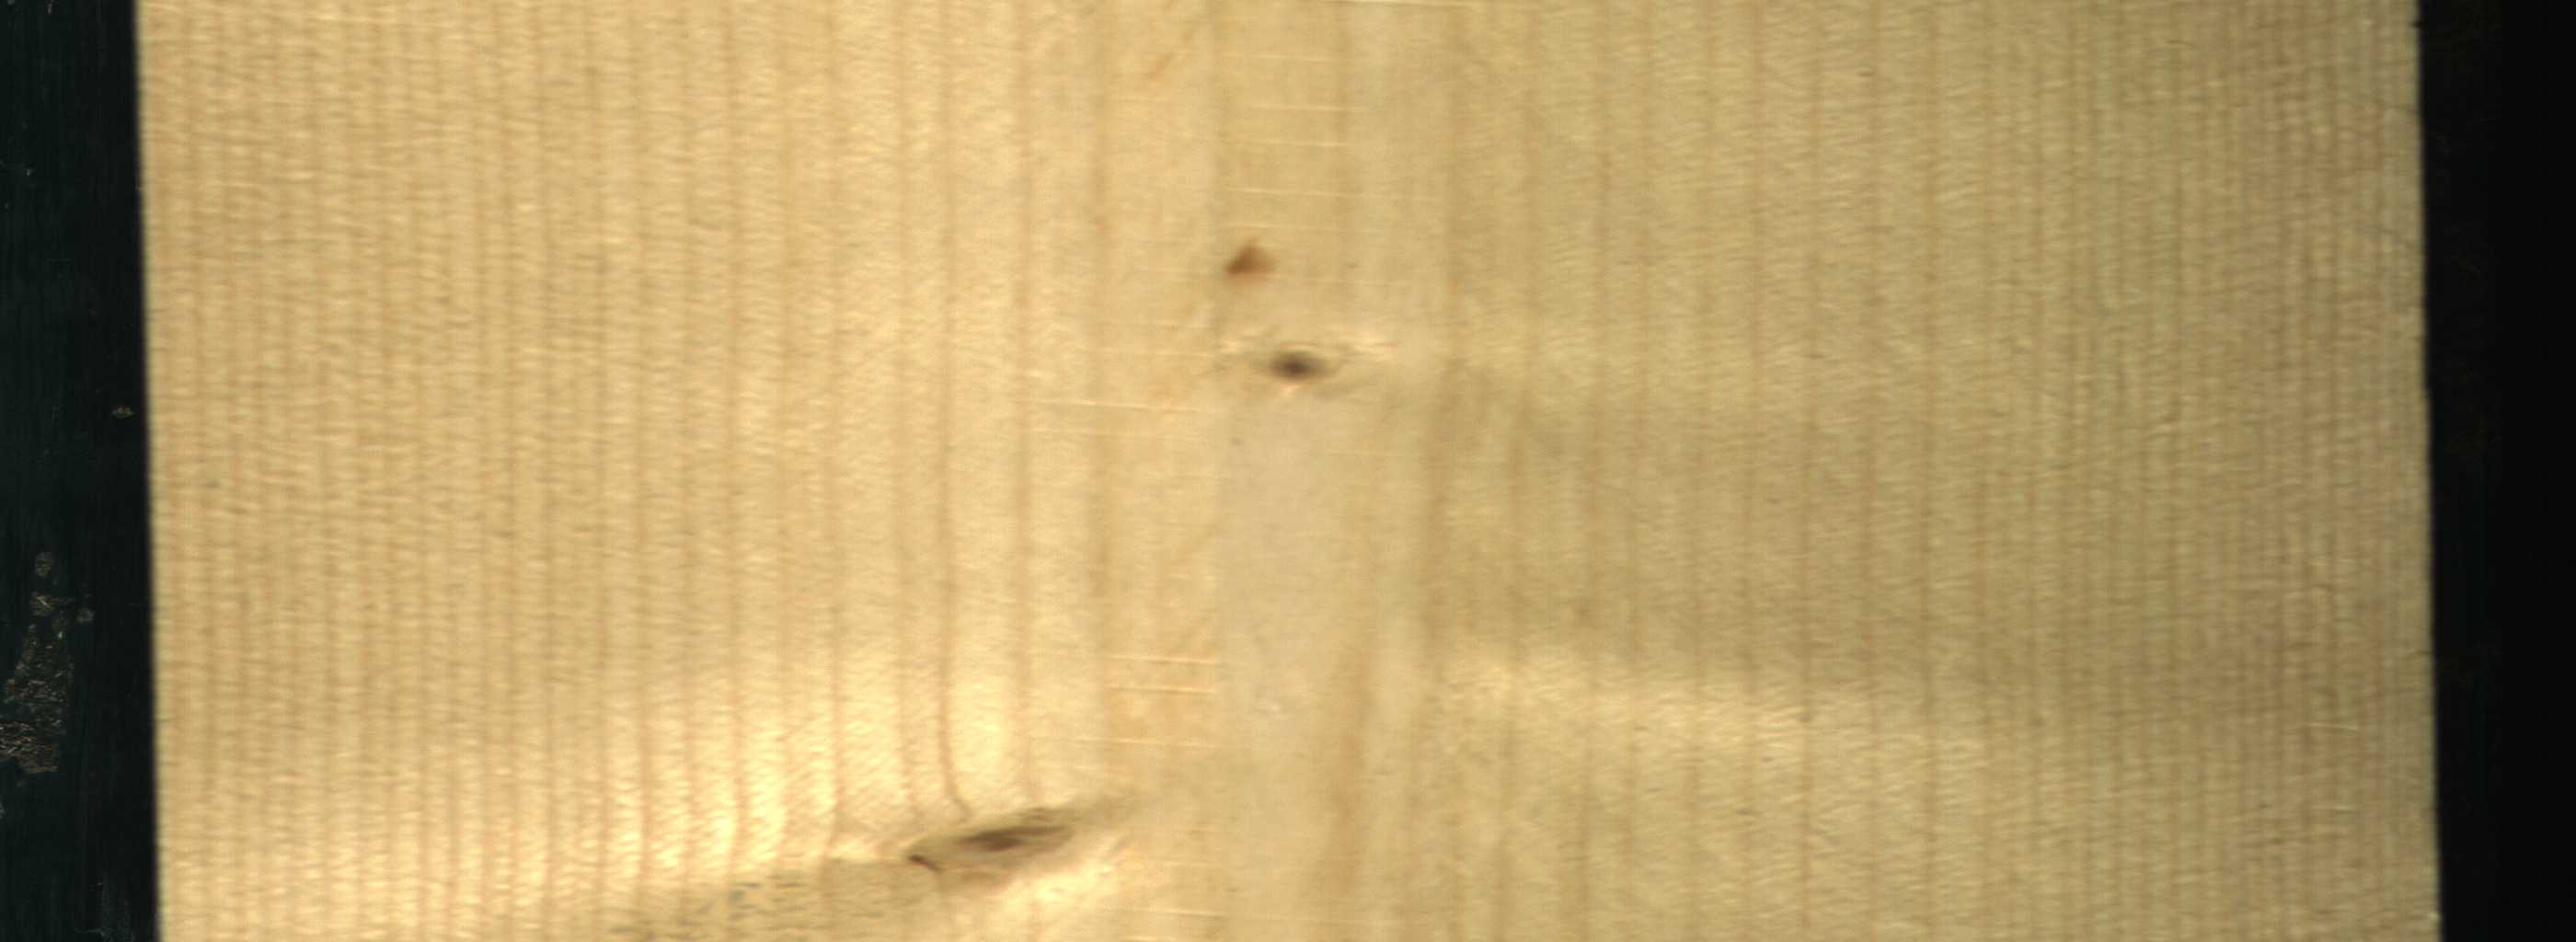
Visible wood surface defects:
Live_Knot
Live_Knot